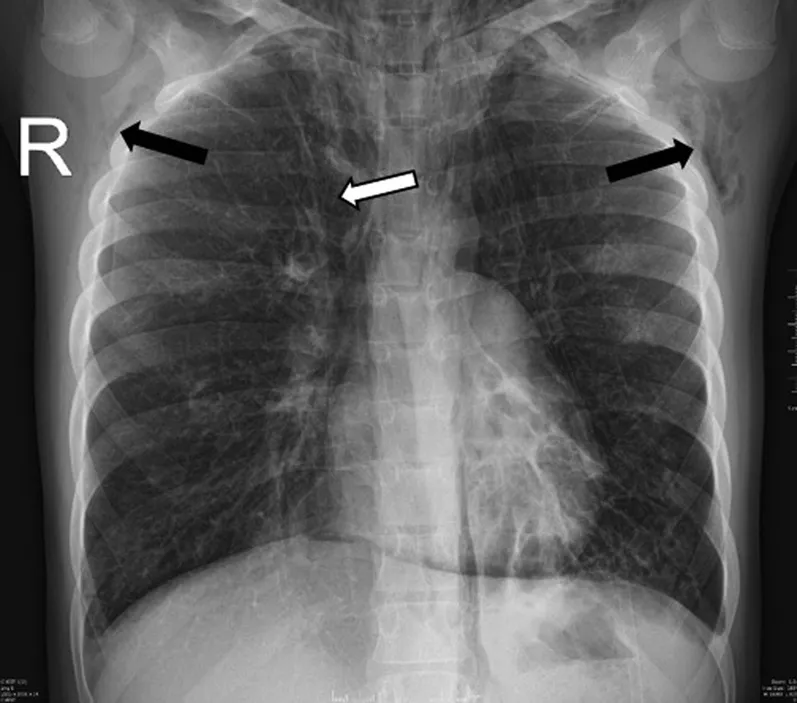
Chest X-ray, taken at the time of admission, also shows pneumomediastinum (white arrow); the subcutaneous emphysema is also visible (black arrows).
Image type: radiology (x_ray)